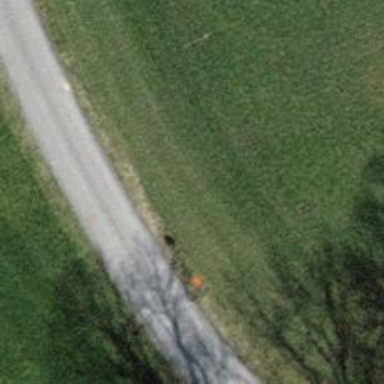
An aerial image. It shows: Pipeline marker.